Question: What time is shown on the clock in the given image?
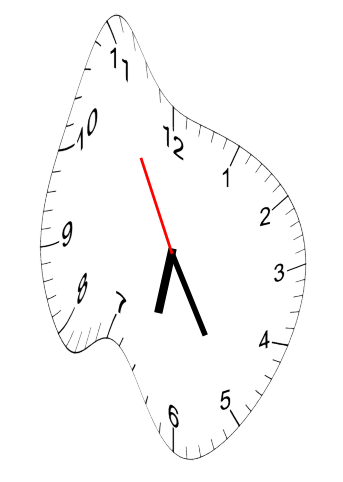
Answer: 06:24:55